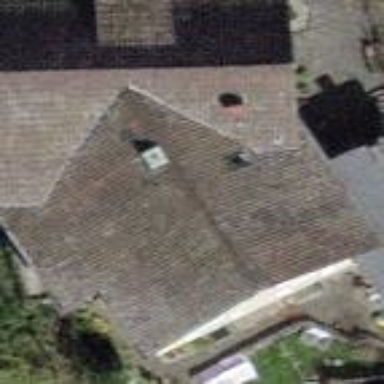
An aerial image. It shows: Building with tile roof.